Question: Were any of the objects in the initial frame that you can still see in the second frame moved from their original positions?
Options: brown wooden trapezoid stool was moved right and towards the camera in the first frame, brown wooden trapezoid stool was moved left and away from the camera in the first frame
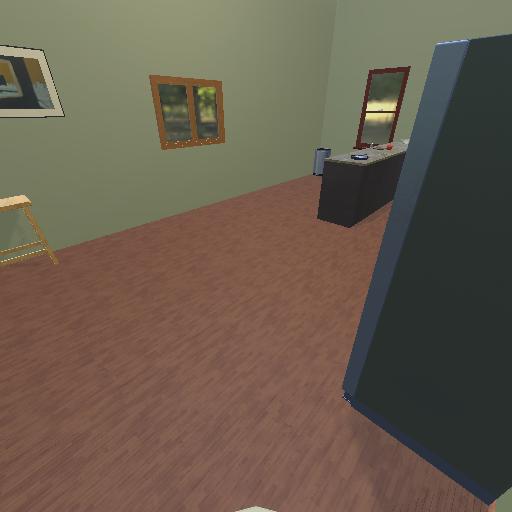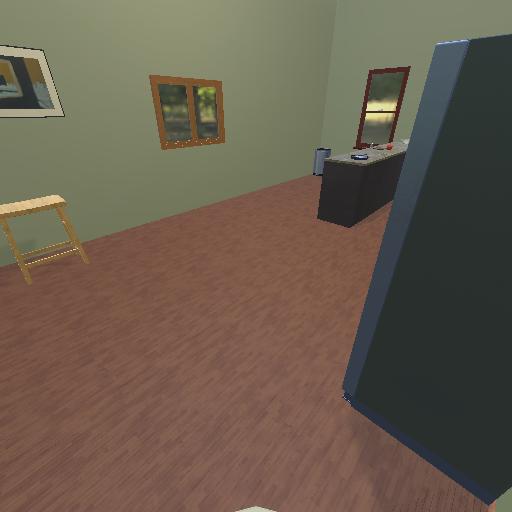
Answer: brown wooden trapezoid stool was moved right and towards the camera in the first frame